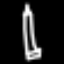
Label: pencil